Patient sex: M
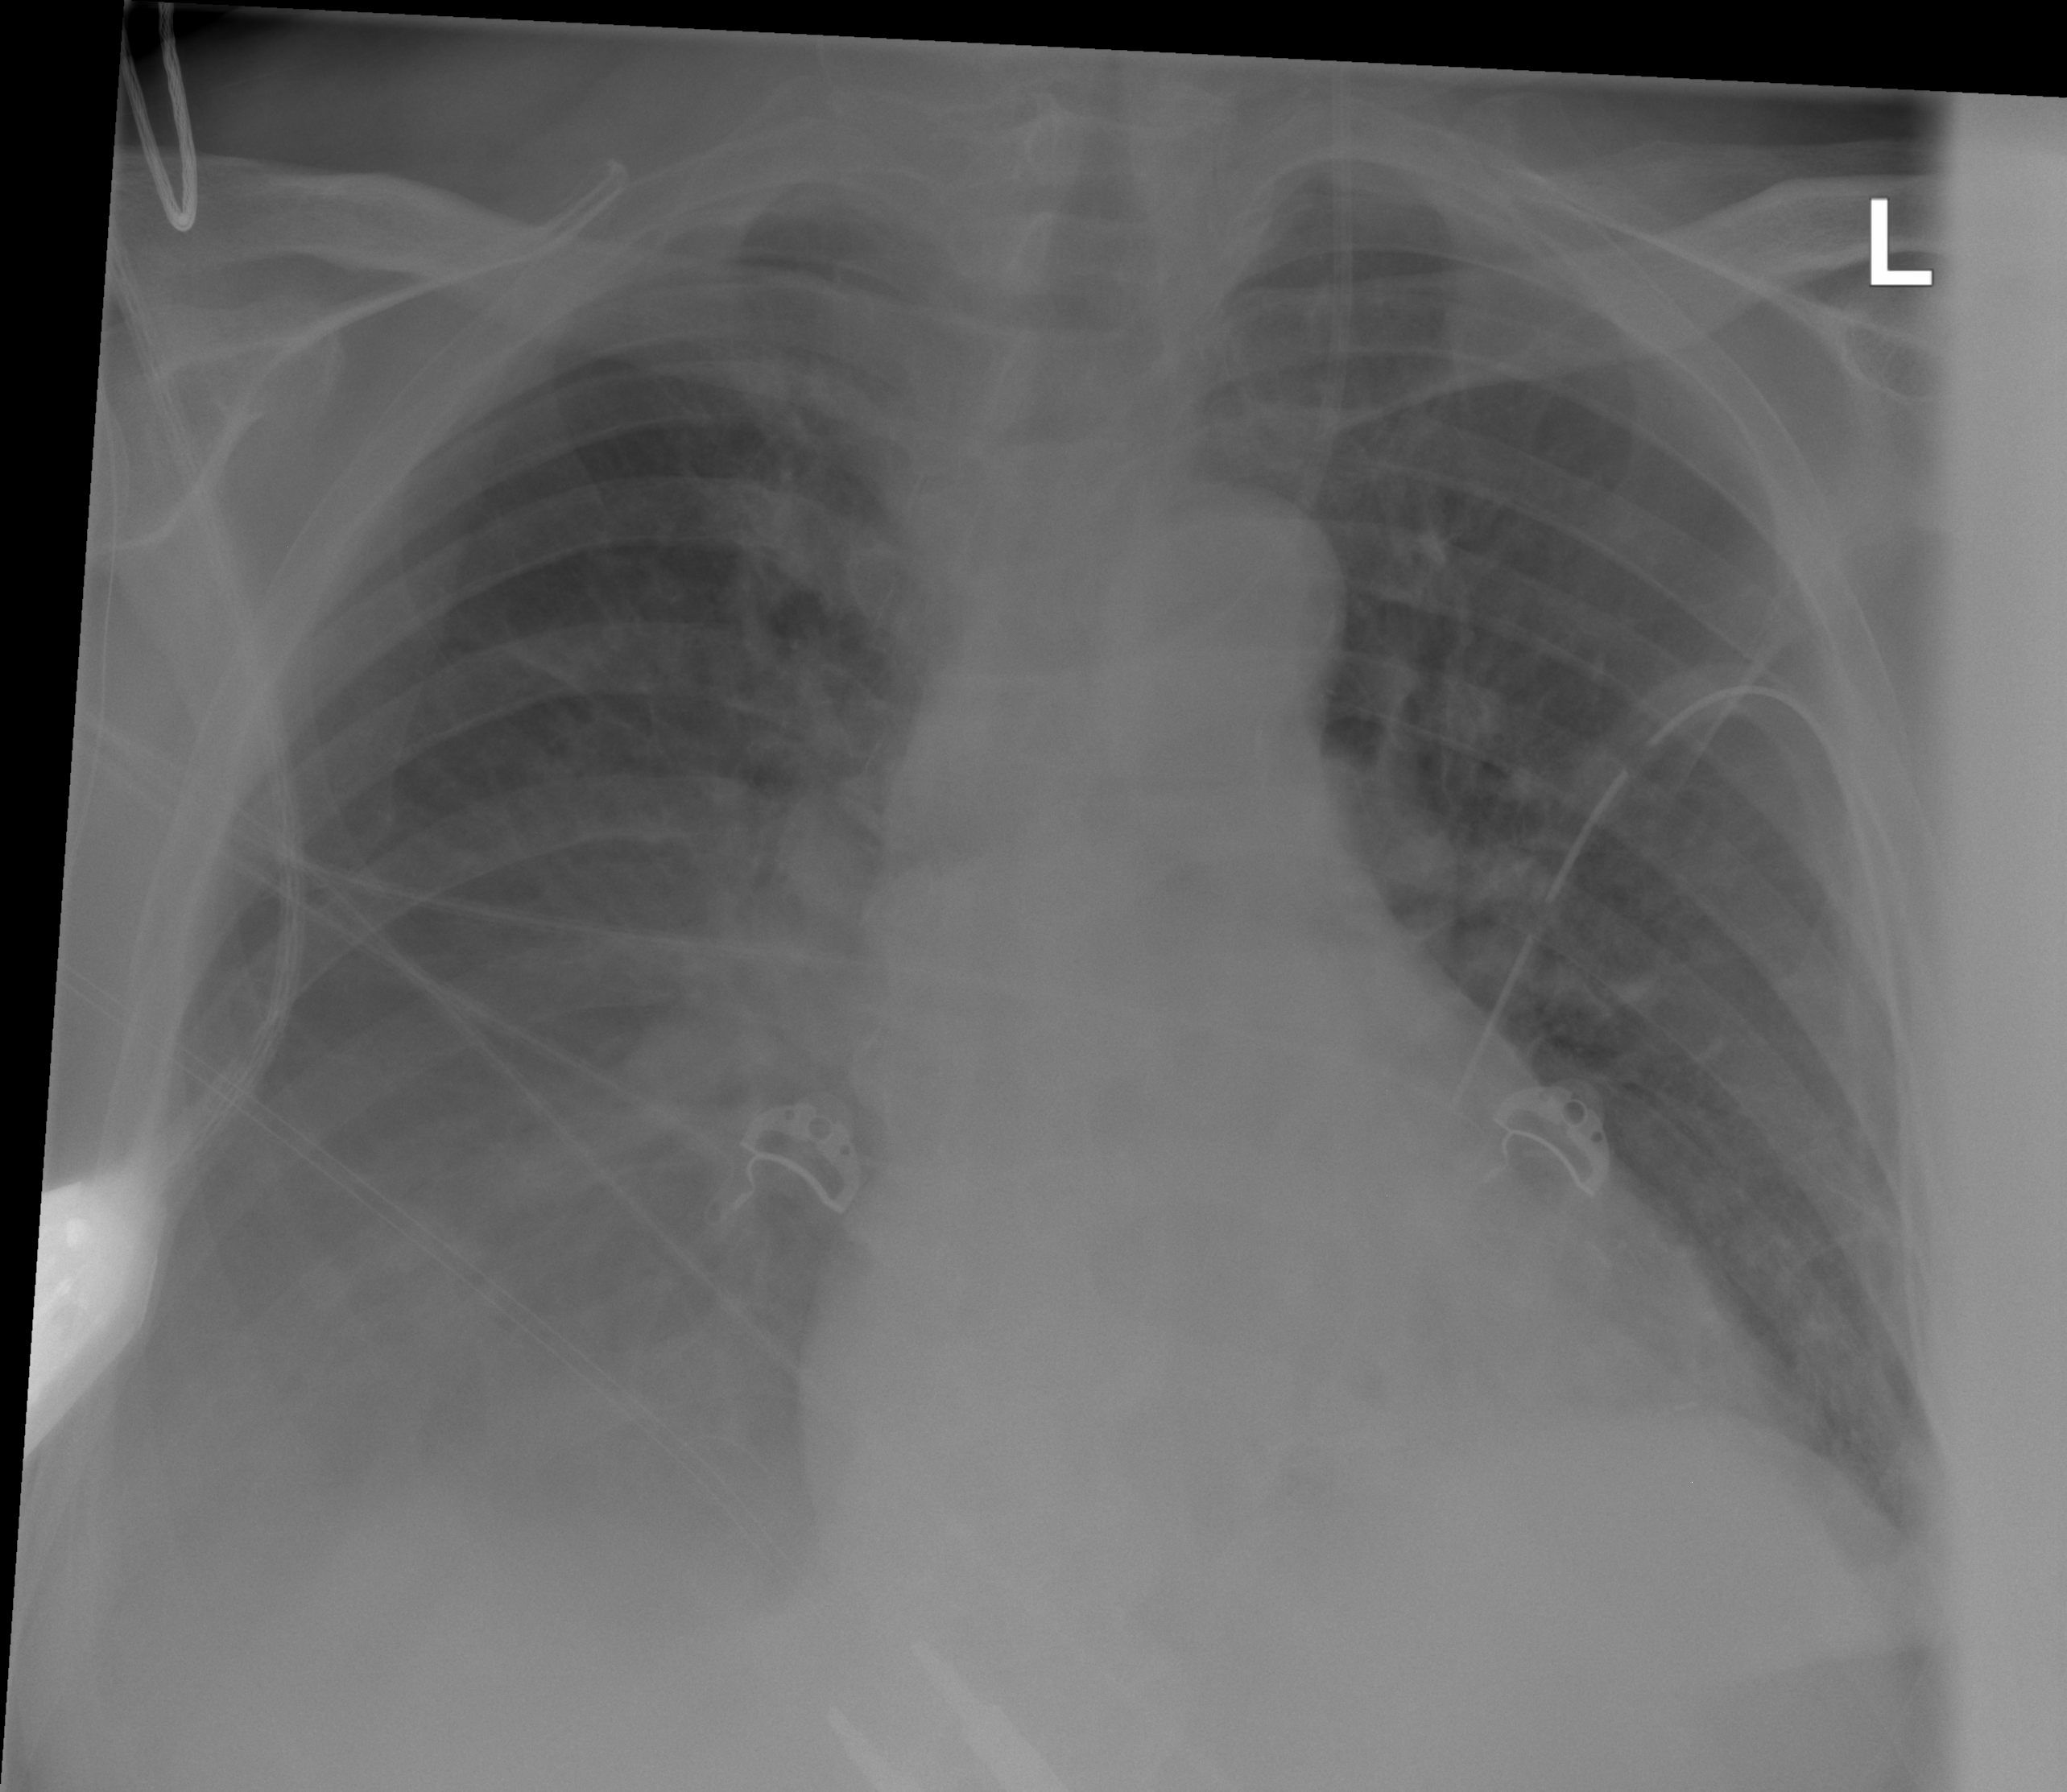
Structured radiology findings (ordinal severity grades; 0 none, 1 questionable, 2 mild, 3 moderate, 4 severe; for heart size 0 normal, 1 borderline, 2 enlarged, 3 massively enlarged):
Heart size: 0
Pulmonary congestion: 1
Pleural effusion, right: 2
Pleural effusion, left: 1
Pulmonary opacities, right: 1
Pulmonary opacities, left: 0
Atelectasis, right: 2
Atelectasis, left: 1